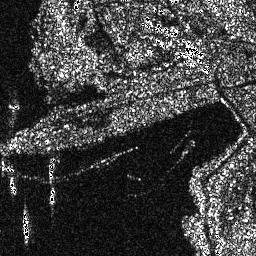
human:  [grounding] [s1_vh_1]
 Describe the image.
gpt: In the satellite image, there is  <ref>3 small ship </ref> <box>[[2, 68, 6, 76, 0], [7, 81, 11, 94, 0], [18, 73, 21, 79, 0]]</box> located at bottom left,  <ref>1 small ship </ref> <box>[[17, 60, 21, 71, 0]]</box> located at left.